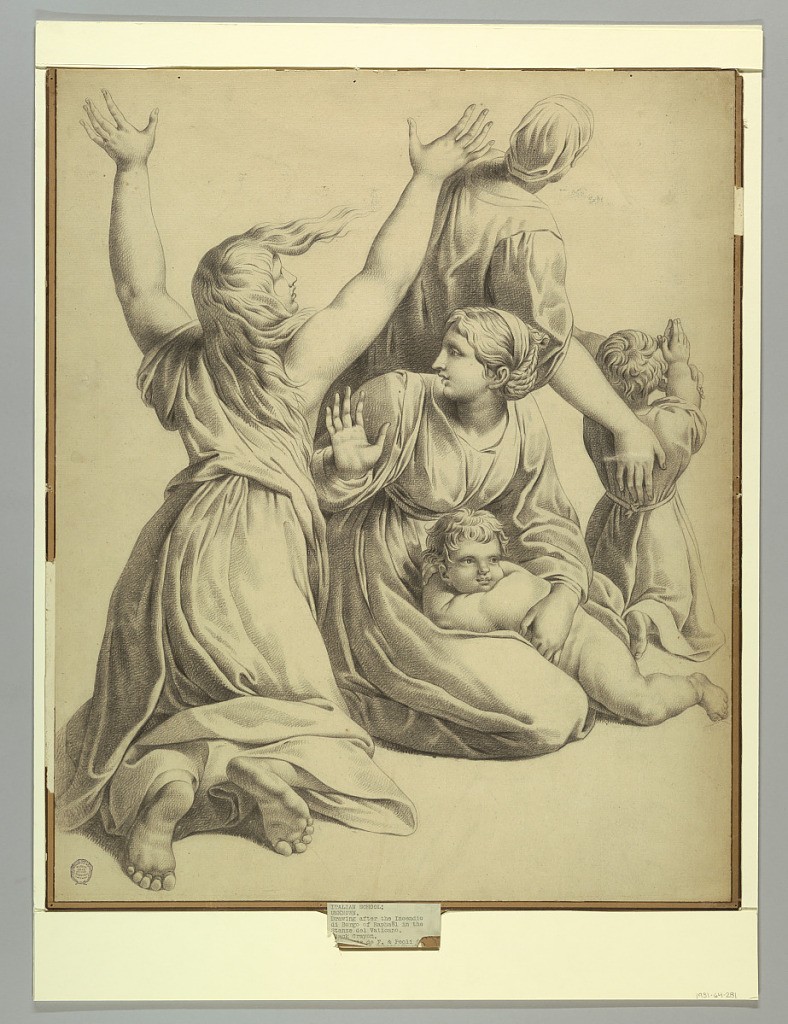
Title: Group of Figures from Raphael's Incendio del Borgo
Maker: Raphael, Italian, 1483–1520
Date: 1800-1850
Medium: Black chalk on paper
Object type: Drawing
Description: The central group in the foreground of Raphael's Incendio del Borgo. A kneeling woman and a woman sitting with a child. Another woman with a child, worshipping.